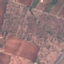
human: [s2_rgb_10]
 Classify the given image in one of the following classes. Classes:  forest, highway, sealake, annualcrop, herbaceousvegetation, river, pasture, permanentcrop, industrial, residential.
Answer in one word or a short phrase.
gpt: PermanentCrop